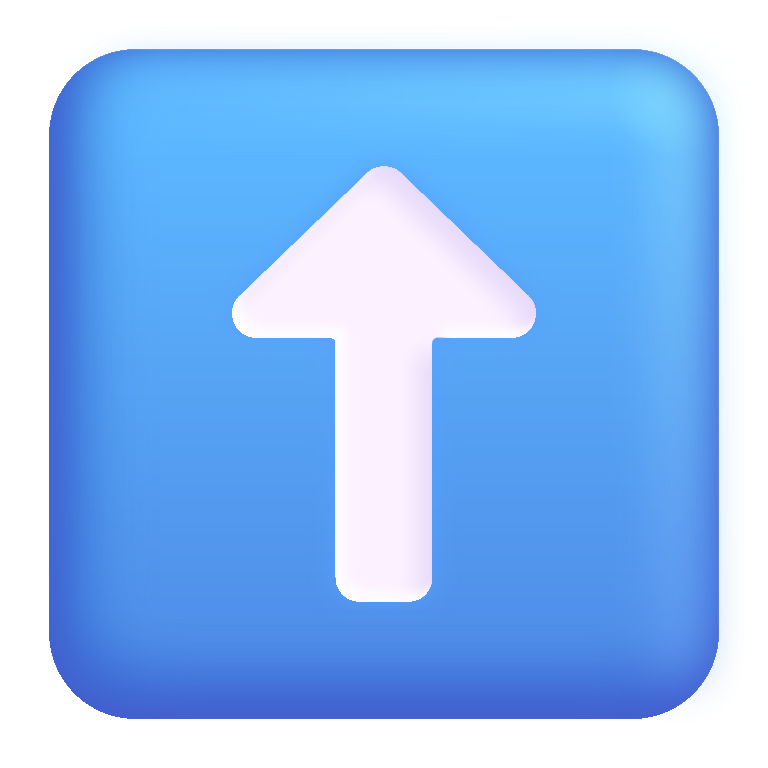
up arrow color